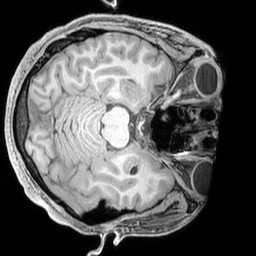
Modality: T1w
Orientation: axial
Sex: male
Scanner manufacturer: siemens
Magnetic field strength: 3 T
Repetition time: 2.3 s
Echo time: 0.00226 s